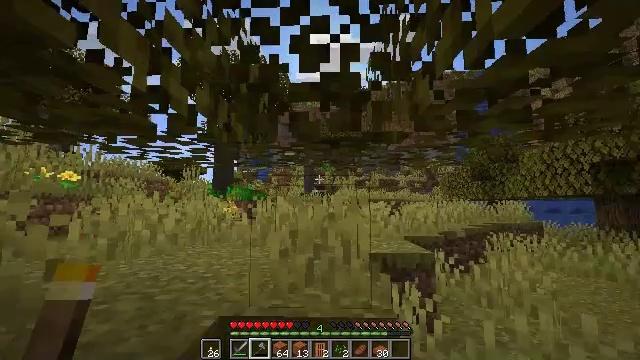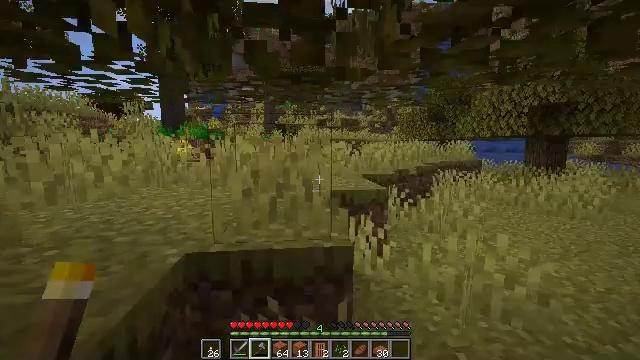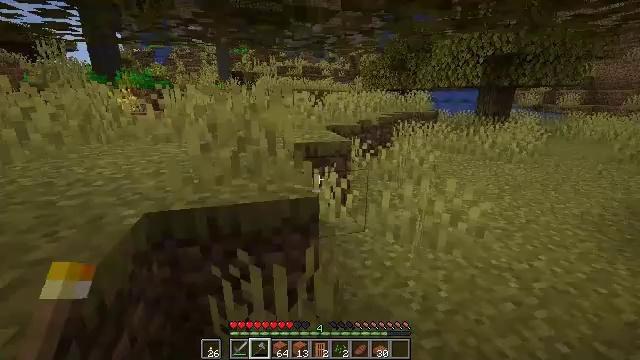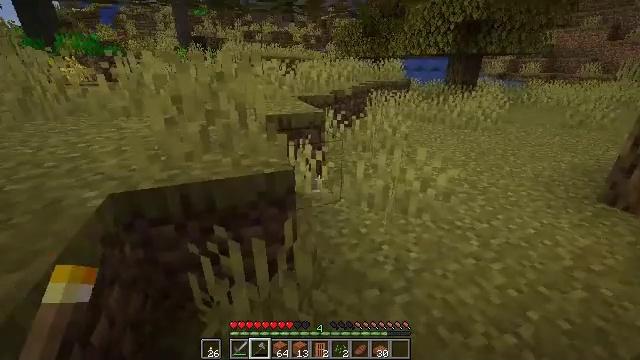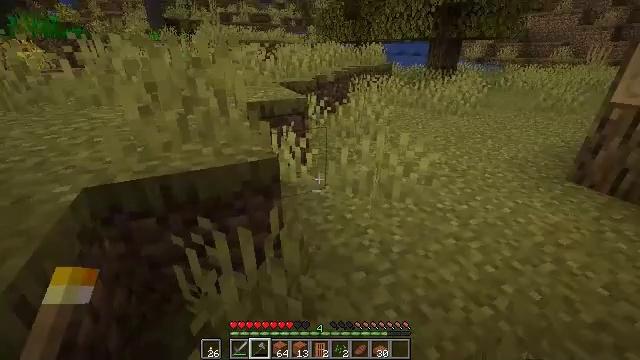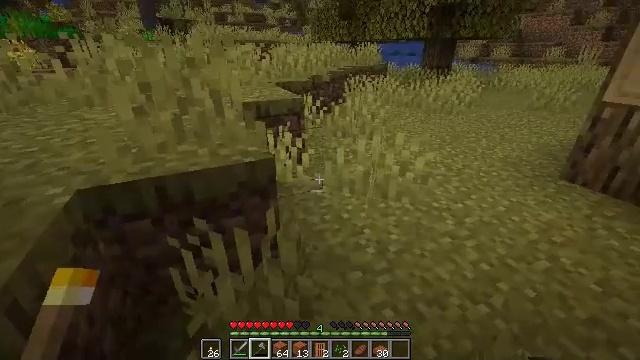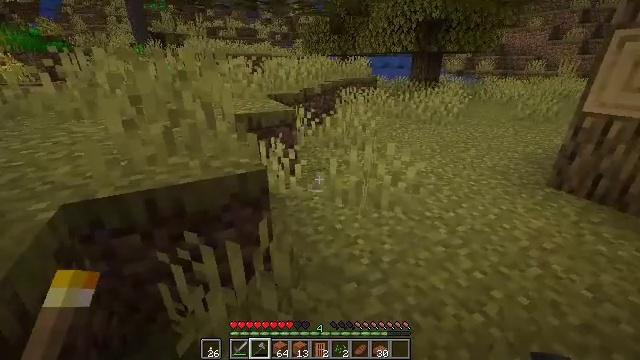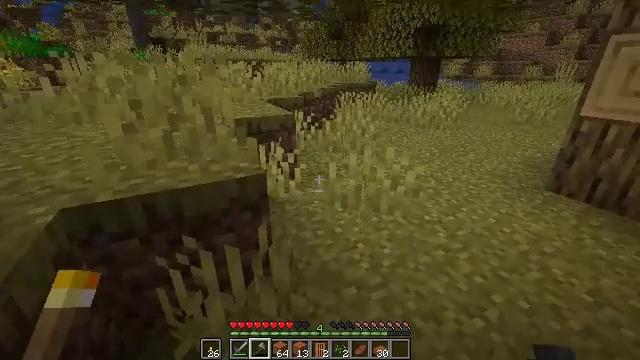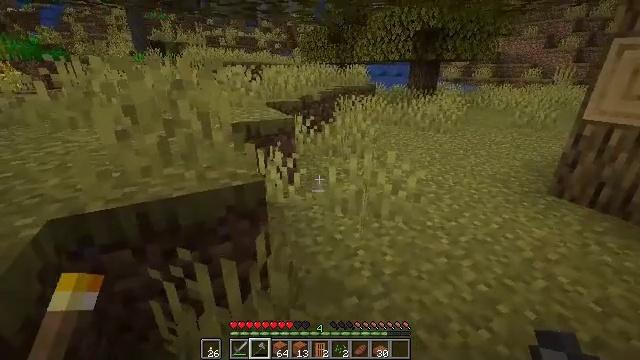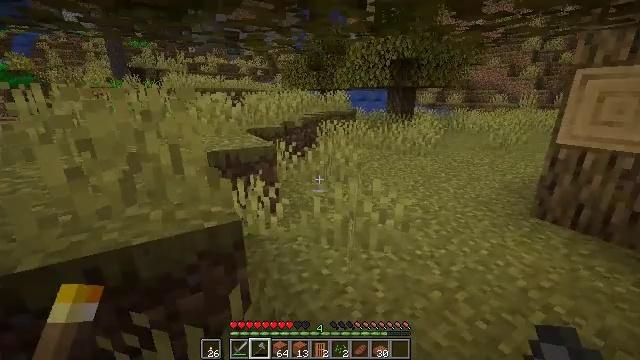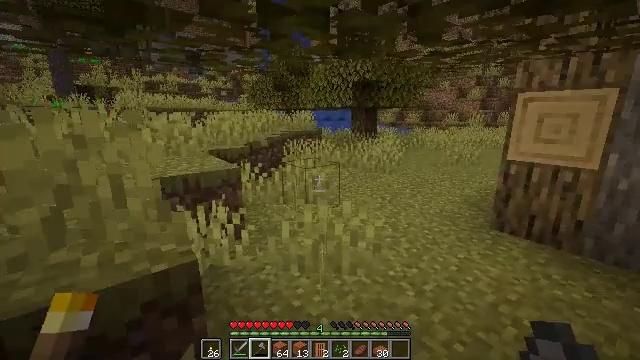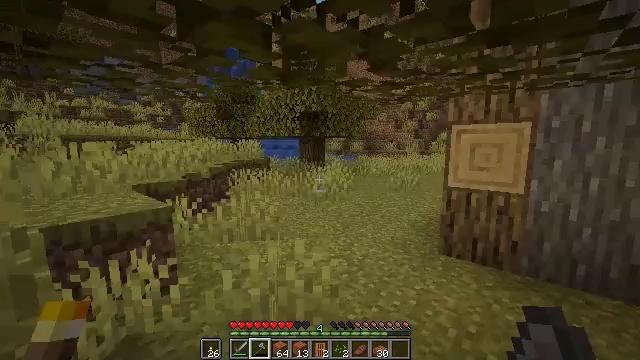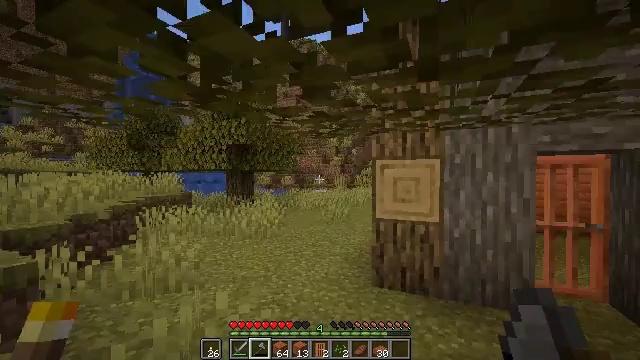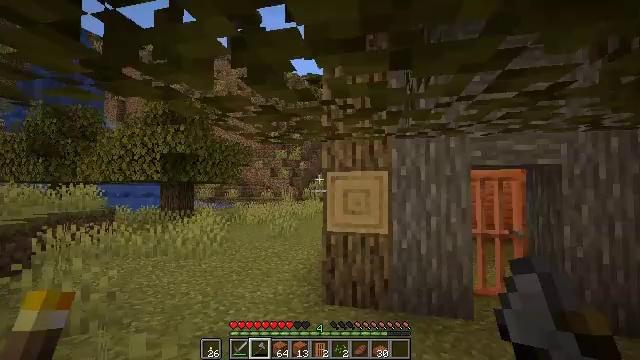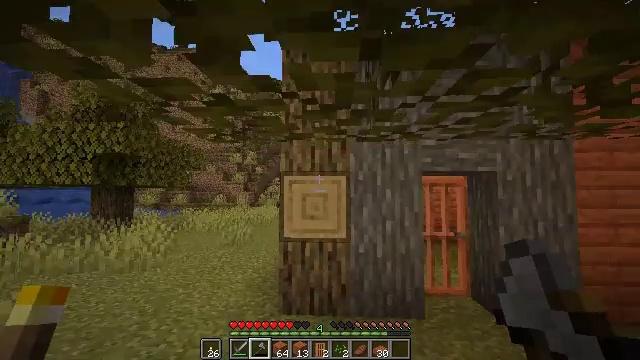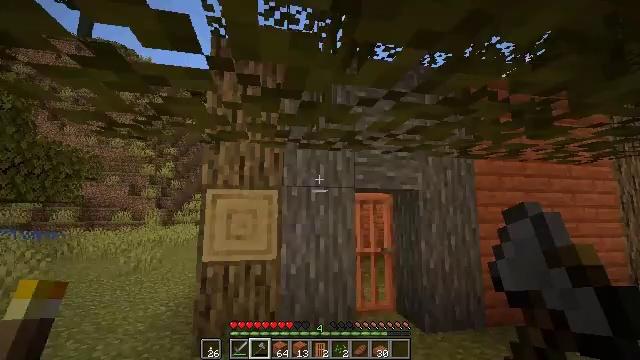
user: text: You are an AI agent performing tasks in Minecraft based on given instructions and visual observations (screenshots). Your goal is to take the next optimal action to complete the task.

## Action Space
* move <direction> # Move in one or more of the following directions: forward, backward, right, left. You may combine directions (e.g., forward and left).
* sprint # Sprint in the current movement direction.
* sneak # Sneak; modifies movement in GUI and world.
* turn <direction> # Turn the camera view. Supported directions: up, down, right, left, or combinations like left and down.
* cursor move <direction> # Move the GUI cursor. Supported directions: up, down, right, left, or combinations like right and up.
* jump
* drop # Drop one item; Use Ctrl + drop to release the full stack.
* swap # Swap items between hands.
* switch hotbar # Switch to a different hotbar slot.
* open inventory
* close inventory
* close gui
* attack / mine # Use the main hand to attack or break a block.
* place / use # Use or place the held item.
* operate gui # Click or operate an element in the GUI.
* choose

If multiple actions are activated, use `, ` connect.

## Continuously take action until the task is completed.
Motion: motion action
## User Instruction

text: Trim the tree by mining the acacia leaves.
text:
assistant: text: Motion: turn right and down
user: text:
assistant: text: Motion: turn right and down
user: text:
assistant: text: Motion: turn right and down
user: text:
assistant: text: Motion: turn right and down
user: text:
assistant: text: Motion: no_op
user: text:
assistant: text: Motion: turn right and up
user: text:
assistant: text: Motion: no_op
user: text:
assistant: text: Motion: move forward
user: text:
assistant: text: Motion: move forward, turn right and up
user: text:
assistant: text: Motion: move forward, turn right and up
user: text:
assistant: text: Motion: move forward, turn right and up
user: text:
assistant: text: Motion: move forward, turn right and up
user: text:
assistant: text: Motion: move forward, turn right and up
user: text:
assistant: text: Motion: move forward, turn right and up
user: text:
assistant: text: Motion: move forward, turn right and up
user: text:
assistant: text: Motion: move forward, turn right and up
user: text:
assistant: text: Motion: move forward, turn right
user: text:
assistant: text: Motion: move forward
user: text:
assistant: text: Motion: move forward
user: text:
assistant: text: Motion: no_op
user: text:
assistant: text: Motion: no_op
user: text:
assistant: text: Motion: no_op
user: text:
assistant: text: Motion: no_op
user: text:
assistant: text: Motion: no_op
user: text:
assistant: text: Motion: no_op
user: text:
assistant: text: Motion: turn right
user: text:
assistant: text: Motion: turn right
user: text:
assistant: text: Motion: turn right
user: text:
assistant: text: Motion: turn right and up
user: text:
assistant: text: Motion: turn right and up